Question: I need to create a very simple DMS (Document Management System) / File Repository / file manager or whatever we might call it under Java EE.
It should permit the user to create folders and upload files into it and the folder/files information should be stored inside the database for checking which user created what (in this sense a simple file-manager which only lets one browse directories on the server's disk is not enough).
To be more explicit here's what it should be more or less:

So far I searched for canned solutions which I could use however I only found TinyDMS (<URL>.
Then there's OpenKM and LogicalDoc but those are really complex programs which don't fit well to be included into a third party application.
Isn't there anything I can start with?
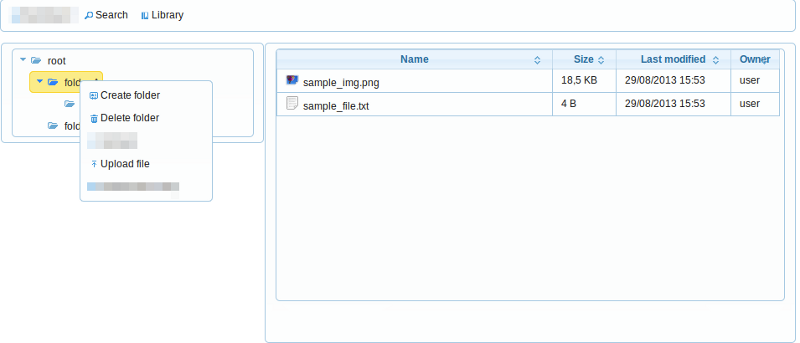
Answer: use jackrabbit DMS java base.
<URL>